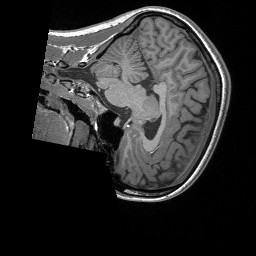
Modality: T1w
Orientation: sagittal
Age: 26
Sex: female
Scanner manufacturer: siemens
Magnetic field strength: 3 T
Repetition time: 1.56 s
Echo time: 0.00207 s